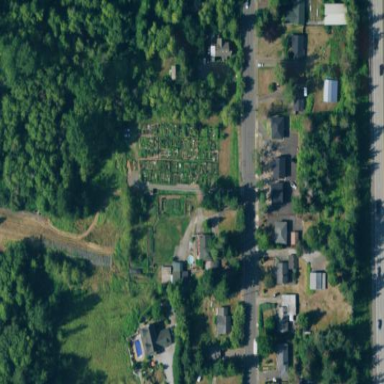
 leisure land intended for communal use."